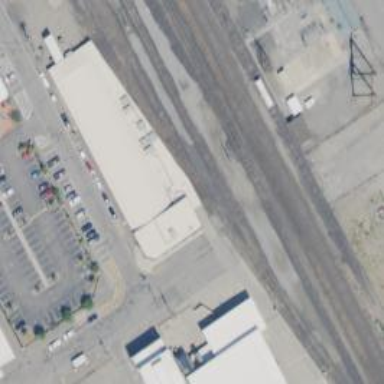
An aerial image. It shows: Rail spur service.